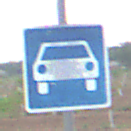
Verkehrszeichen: Kraftfahrstrasse
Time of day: SunriseSunset
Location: Outdoor (Nature)
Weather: PartlyCloudy
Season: NotSpecified
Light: Natural